Field crop: maize
Growth stage: 2
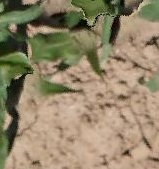
Species: maize